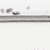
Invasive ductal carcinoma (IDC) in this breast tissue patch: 0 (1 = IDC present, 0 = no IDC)